Field crop: tomato
Growth stage: 2
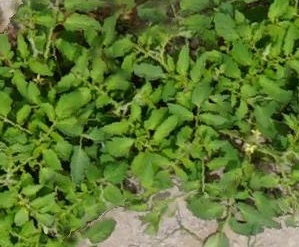
Species: tomato